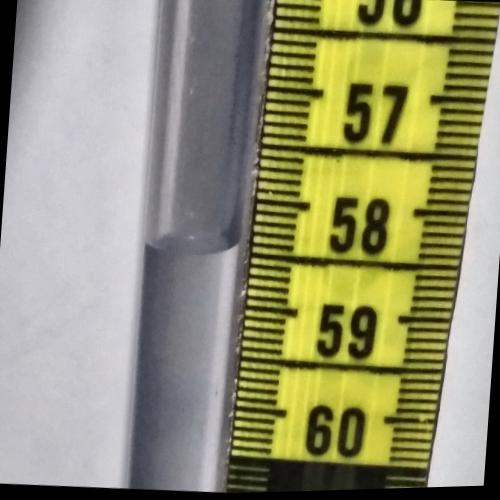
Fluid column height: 58.5 cm